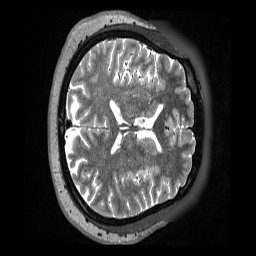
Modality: T2w
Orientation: axial
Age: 47
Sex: male